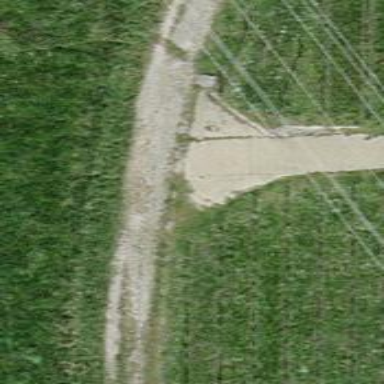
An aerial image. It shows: Well-maintained track road with grade 1 tracktype.